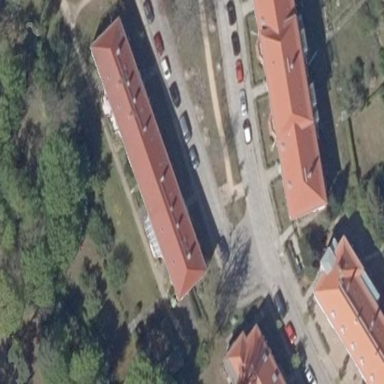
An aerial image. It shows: Historic apartment building with hipped roof made of red roof tiles.